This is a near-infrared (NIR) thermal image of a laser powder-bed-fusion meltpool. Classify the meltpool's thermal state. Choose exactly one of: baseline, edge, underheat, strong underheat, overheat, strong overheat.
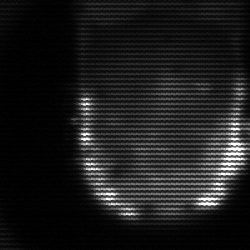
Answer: baseline